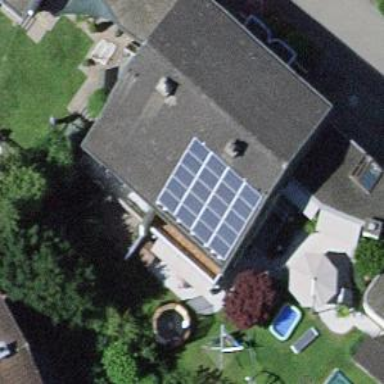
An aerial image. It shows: Solar power generator with photovoltaic panels.